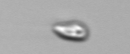
Label: Cryptophyta